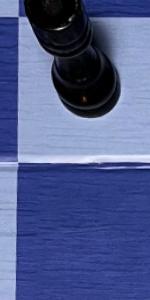
Label: Empty